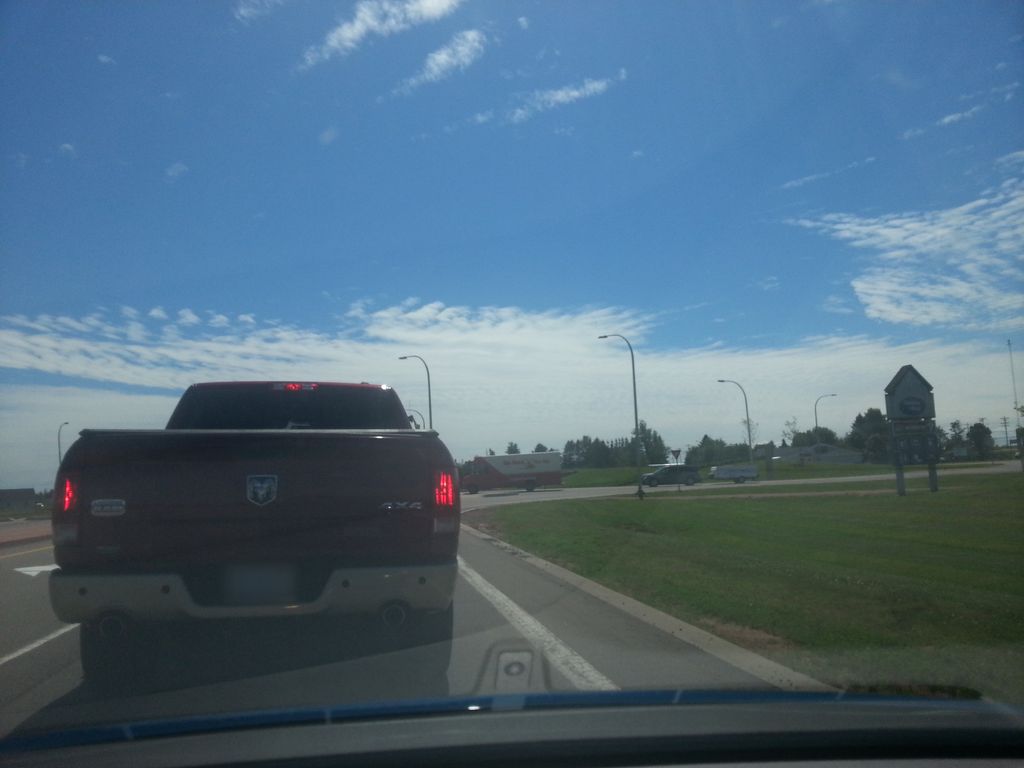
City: charlottetown